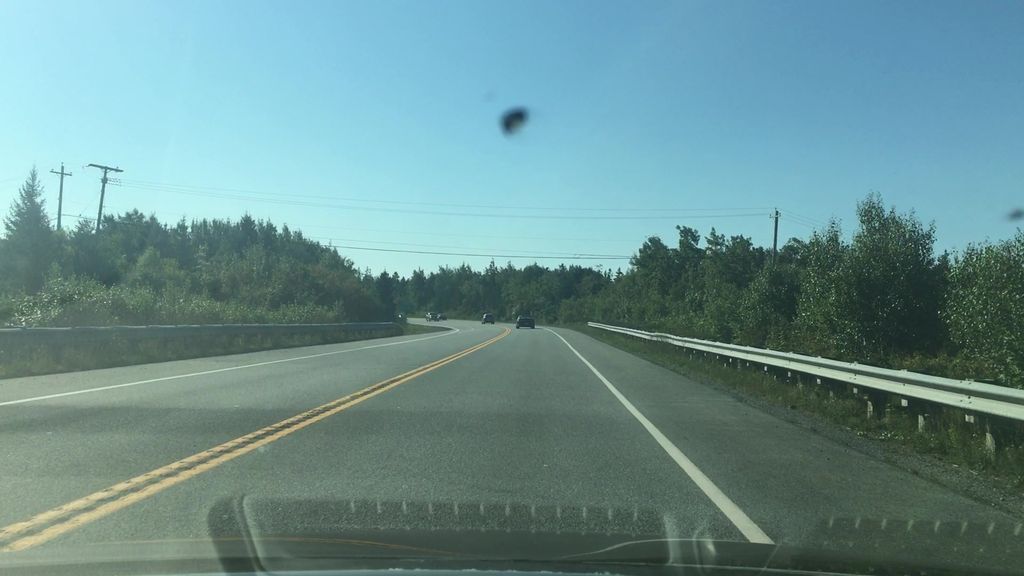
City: halifax